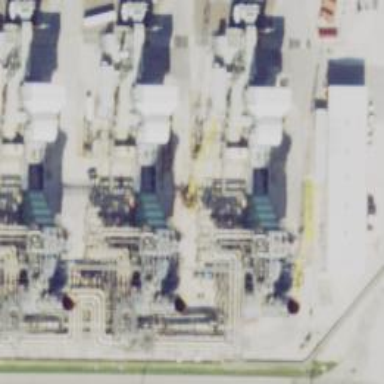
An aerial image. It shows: Gas-powered generator. It is gas turbine type generator.